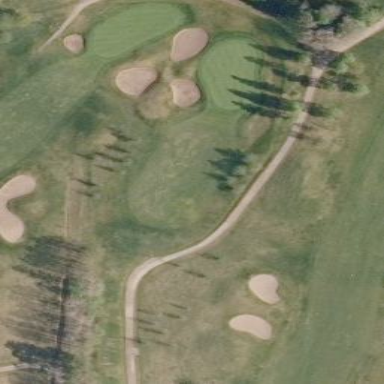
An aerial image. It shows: Golf fairway surrounded by grass.